Question: I am very new to JavaEE. I've lookup a lot of questions about NullPinterException with EJB injection in this site and others, but have no success yet. I can't find the solution for my problem.
I created DynamicWebProject in Eclipse with JPA, JAX-RS, Glassfish Web Extensions facets.
Here is the sctructure of my project (web.xml file is under the glassfish-web.xml file):

---
I try to call getemployees webservice which deployed to localhost Glassfish server and try to get information about all employees from my database (also at localhost).
Here is the code of my GetEmployees class.
'''
package bean;
import javax.faces.bean.ApplicationScoped;
import javax.faces.bean.ManagedBean;
import javax.inject.Inject;
import javax.ws.rs.GET;
import javax.ws.rs.Path;
import javax.ws.rs.Produces;
import javax.ws.rs.core.Response;
import com.google.gson.Gson;
import ejb.EmployeeEJB;
@ApplicationScoped
@ManagedBean
@Path("/getemployees")
public class GetEmployees {
@Inject
EmployeeEJB employeeEJB;
@GET
@Produces("application/json; charset=utf-8")
public Response getAllEmployees() throws Exception {
Gson gson = new Gson();
String jsonString = null;
try {
jsonString = gson.toJson(employeeEJB.getAll());
} catch (Exception e) {
e.printStackTrace();
}
return Response.status(200).entity(jsonString).build();
}
}
'''
---
I created Managed and Session beans. I made Managed bean from my GetEmployees RESTful webservice class. Is it correct?
EmployeeEJB is the session bean:
'''
package ejb;
import java.util.List;
import javax.ejb.LocalBean;
import javax.ejb.Stateless;
import javax.persistence.EntityManager;
import javax.persistence.PersistenceContext;
import javax.persistence.Query;
import entity.Employee;
@LocalBean
@Stateless
public class EmployeeEJB {
@PersistenceContext
EntityManager em;
public void saveEmployee(Employee employee) {
em.merge(employee);
}
public void deleteEmployee(Employee employee) {
em.remove(employee);
}
public List<Employee> getAll() {
Query query = em.createQuery("SELECT emp FROM Employee emp", Employee.class);
List<Employee> emp = (List<Employee>) query.getResultList();
return emp;
}
}
'''
---
Here is my persistence.xml file. JDBC connection pool and JDBC resource created in Glassfish admin console. Connection to database is Ok.
'''
<?xml version="1.0" encoding="UTF-8"?>
<persistence version="2.1" xmlns="http://xmlns.jcp.org/xml/ns/persistence"
xmlns:xsi="http://www.w3.org/2001/XMLSchema-instance"
xsi:schemaLocation="http://xmlns.jcp.org/xml/ns/persistence http://xmlns.jcp.org/xml/ns/persistence/persistence_2_1.xsd">
<persistence-unit name="FirstDynamicWebProject">
<provider>org.eclipse.persistence.jpa.PersistenceProvider</provider>
<jta-data-source>jdbc/second_attempt_hibernate</jta-data-source>
<class>entity.Docstatus</class>
<class>entity.Doctype</class>
<class>entity.Document</class>
<class>entity.Employee</class>
<class>entity.Mailorder</class>
<class>entity.Mailorderstatus</class>
</persistence-unit>
</persistence>
'''
---
NullPointerException occur when I try to call an employeeEJB.getAll() method in GetEmployees class:
'''
2017-04-10T00:59:07.063+0500|Severe: java.lang.NullPointerException
at bean.GetEmployees.getAllEmployees(GetEmployees.java:28)
at sun.reflect.NativeMethodAccessorImpl.invoke0(Native Method)
at sun.reflect.NativeMethodAccessorImpl.invoke(NativeMethodAccessorImpl.java:62)
at sun.reflect.DelegatingMethodAccessorImpl.invoke(DelegatingMethodAccessorImpl.java:43)
at java.lang.reflect.Method.invoke(Method.java:498)
at com.sun.jersey.spi.container.JavaMethodInvokerFactory$1.invoke(JavaMethodInvokerFactory.java:60)
at com.sun.jersey.server.impl.model.method.dispatch.AbstractResourceMethodDispatchProvider$TypeOutInvoker._dispatch(AbstractResourceMethodDispatchProvider.java:185)
at com.sun.jersey.server.impl.model.method.dispatch.ResourceJavaMethodDispatcher.dispatch(ResourceJavaMethodDispatcher.java:75)
at com.sun.jersey.server.impl.uri.rules.HttpMethodRule.accept(HttpMethodRule.java:302)
at com.sun.jersey.server.impl.uri.rules.ResourceClassRule.accept(ResourceClassRule.java:108)
at com.sun.jersey.server.impl.uri.rules.RightHandPathRule.accept(RightHandPathRule.java:147)
at com.sun.jersey.server.impl.uri.rules.RootResourceClassesRule.accept(RootResourceClassesRule.java:84)
at com.sun.jersey.server.impl.application.WebApplicationImpl._handleRequest(WebApplicationImpl.java:1542)
at com.sun.jersey.server.impl.application.WebApplicationImpl._handleRequest(WebApplicationImpl.java:1473)
at com.sun.jersey.server.impl.application.WebApplicationImpl.handleRequest(WebApplicationImpl.java:1419)
at com.sun.jersey.server.impl.application.WebApplicationImpl.handleRequest(WebApplicationImpl.java:1409)
at com.sun.jersey.spi.container.servlet.WebComponent.service(WebComponent.java:409)
at com.sun.jersey.spi.container.servlet.ServletContainer.service(ServletContainer.java:558)
at com.sun.jersey.spi.container.servlet.ServletContainer.service(ServletContainer.java:733)
at javax.servlet.http.HttpServlet.service(HttpServlet.java:790)
at org.apache.catalina.core.StandardWrapper.service(StandardWrapper.java:1682)
at org.apache.catalina.core.StandardWrapperValve.invoke(StandardWrapperValve.java:318)
at org.apache.catalina.core.StandardContextValve.invoke(StandardContextValve.java:160)
at org.apache.catalina.core.StandardPipeline.doInvoke(StandardPipeline.java:734)
at org.apache.catalina.core.StandardPipeline.invoke(StandardPipeline.java:673)
at com.sun.enterprise.web.WebPipeline.invoke(WebPipeline.java:99)
at org.apache.catalina.core.StandardHostValve.invoke(StandardHostValve.java:174)
at org.apache.catalina.connector.CoyoteAdapter.doService(CoyoteAdapter.java:416)
at org.apache.catalina.connector.CoyoteAdapter.service(CoyoteAdapter.java:283)
at com.sun.enterprise.v3.services.impl.ContainerMapper$HttpHandlerCallable.call(ContainerMapper.java:459)
at com.sun.enterprise.v3.services.impl.ContainerMapper.service(ContainerMapper.java:167)
at org.glassfish.grizzly.http.server.HttpHandler.runService(HttpHandler.java:206)
at org.glassfish.grizzly.http.server.HttpHandler.doHandle(HttpHandler.java:180)
at org.glassfish.grizzly.http.server.HttpServerFilter.handleRead(HttpServerFilter.java:235)
at org.glassfish.grizzly.filterchain.ExecutorResolver$9.execute(ExecutorResolver.java:119)
at org.glassfish.grizzly.filterchain.DefaultFilterChain.executeFilter(DefaultFilterChain.java:283)
at org.glassfish.grizzly.filterchain.DefaultFilterChain.executeChainPart(DefaultFilterChain.java:200)
at org.glassfish.grizzly.filterchain.DefaultFilterChain.execute(DefaultFilterChain.java:132)
at org.glassfish.grizzly.filterchain.DefaultFilterChain.process(DefaultFilterChain.java:111)
at org.glassfish.grizzly.ProcessorExecutor.execute(ProcessorExecutor.java:77)
at org.glassfish.grizzly.nio.transport.TCPNIOTransport.fireIOEvent(TCPNIOTransport.java:536)
at org.glassfish.grizzly.strategies.AbstractIOStrategy.fireIOEvent(AbstractIOStrategy.java:112)
at org.glassfish.grizzly.strategies.WorkerThreadIOStrategy.run0(WorkerThreadIOStrategy.java:117)
at org.glassfish.grizzly.strategies.WorkerThreadIOStrategy.access$100(WorkerThreadIOStrategy.java:56)
at org.glassfish.grizzly.strategies.WorkerThreadIOStrategy$WorkerThreadRunnable.run(WorkerThreadIOStrategy.java:137)
at org.glassfish.grizzly.threadpool.AbstractThreadPool$Worker.doWork(AbstractThreadPool.java:591)
at org.glassfish.grizzly.threadpool.AbstractThreadPool$Worker.run(AbstractThreadPool.java:571)
at java.lang.Thread.run(Thread.java:745)
'''
---
I think the injection of EmployeeEJB is not correct, but have no ideas how to win it.
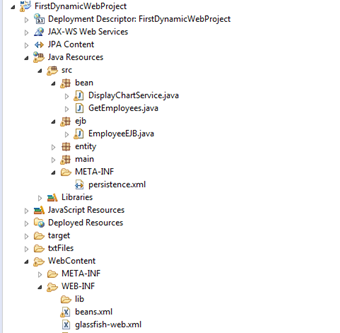
Answer: I guess the problem is that you are using the wrong package for '@ApplicationScoped'. And you don't need the '@ManagedBean' there I think.
You are using:
'''
import javax.faces.bean.ApplicationScoped;
'''
Try the following:
'''
import javax.enterprise.context.ApplicationScoped;
'''
- <URL>